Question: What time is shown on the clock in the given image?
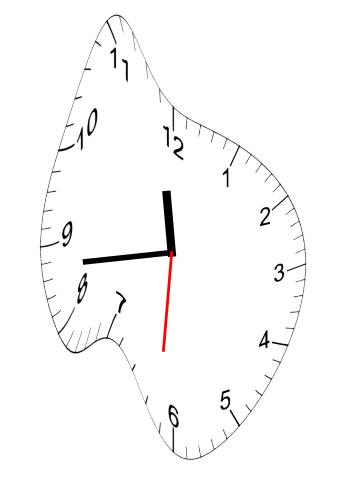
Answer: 11:43:31